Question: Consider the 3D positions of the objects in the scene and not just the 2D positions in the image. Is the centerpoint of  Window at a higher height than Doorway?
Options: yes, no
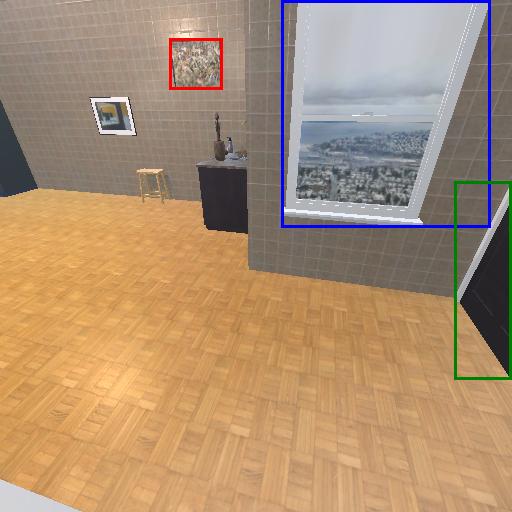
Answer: yes